Aerial crown-view tile of a tropical tree (Barro Colorado Island, Panama), acquired 20250915:
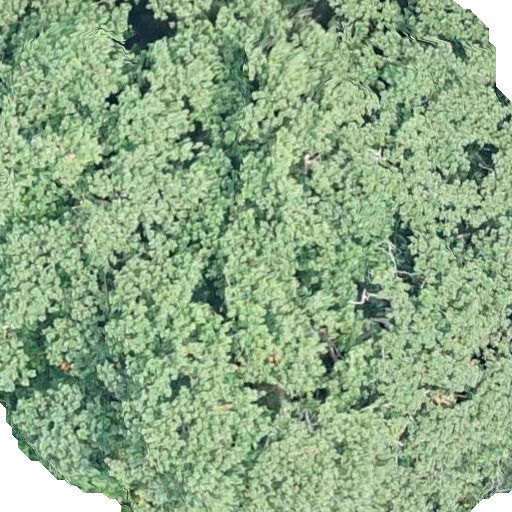
Species: Hieronyma alchorneoides
GBIF accepted scientific name: Hieronyma alchorneoides
Crown area: 511.416 m²